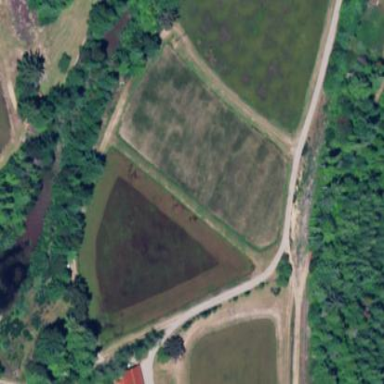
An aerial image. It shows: Farmland with cranberries as the main crop.